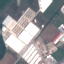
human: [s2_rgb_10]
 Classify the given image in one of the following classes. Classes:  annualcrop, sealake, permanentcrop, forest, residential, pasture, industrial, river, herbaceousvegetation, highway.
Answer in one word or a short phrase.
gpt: Industrial